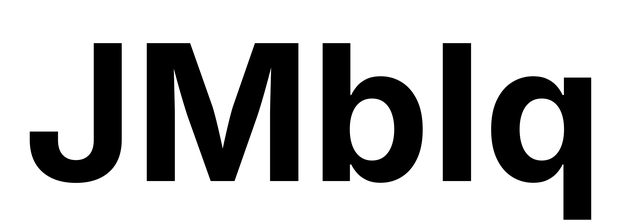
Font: Inter_Bold